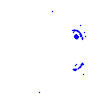
Particle: pion